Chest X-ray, AP view. Patient: 36 years old, sex M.
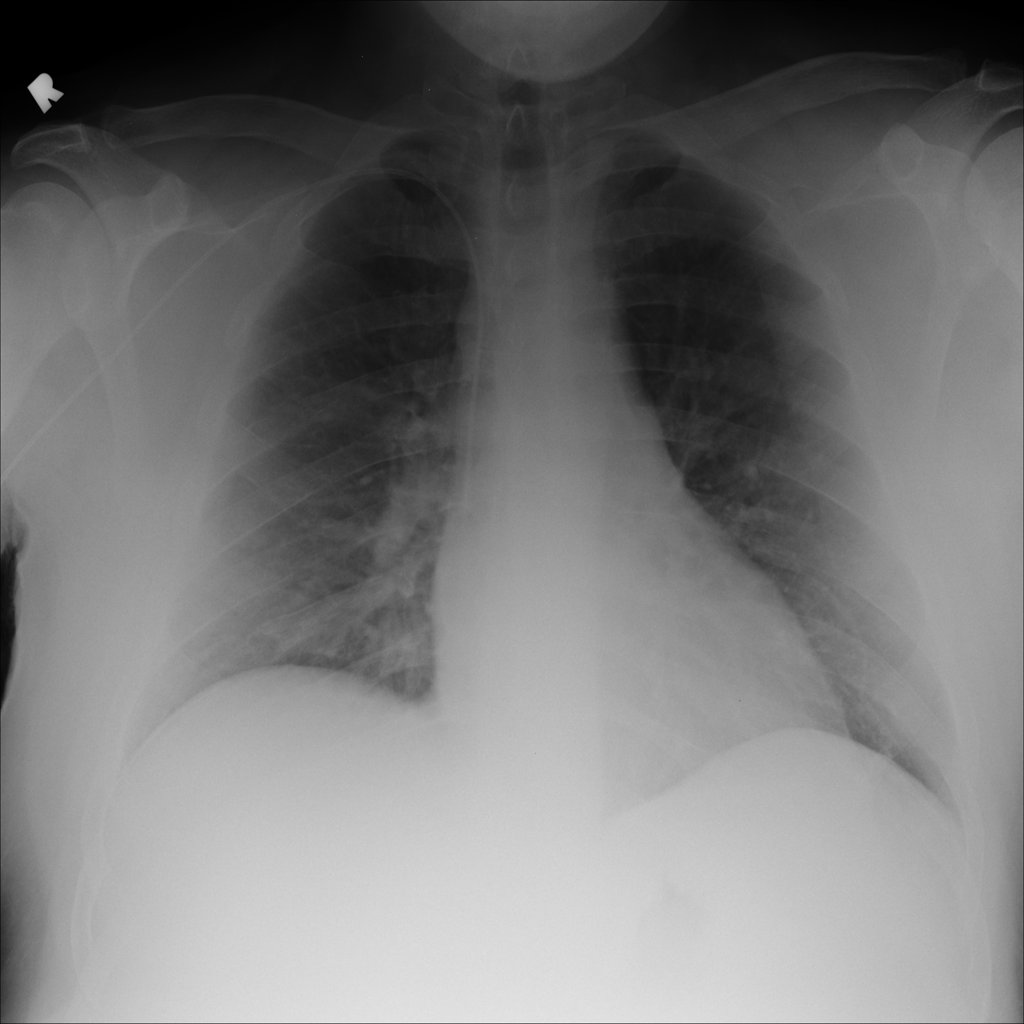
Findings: No Finding